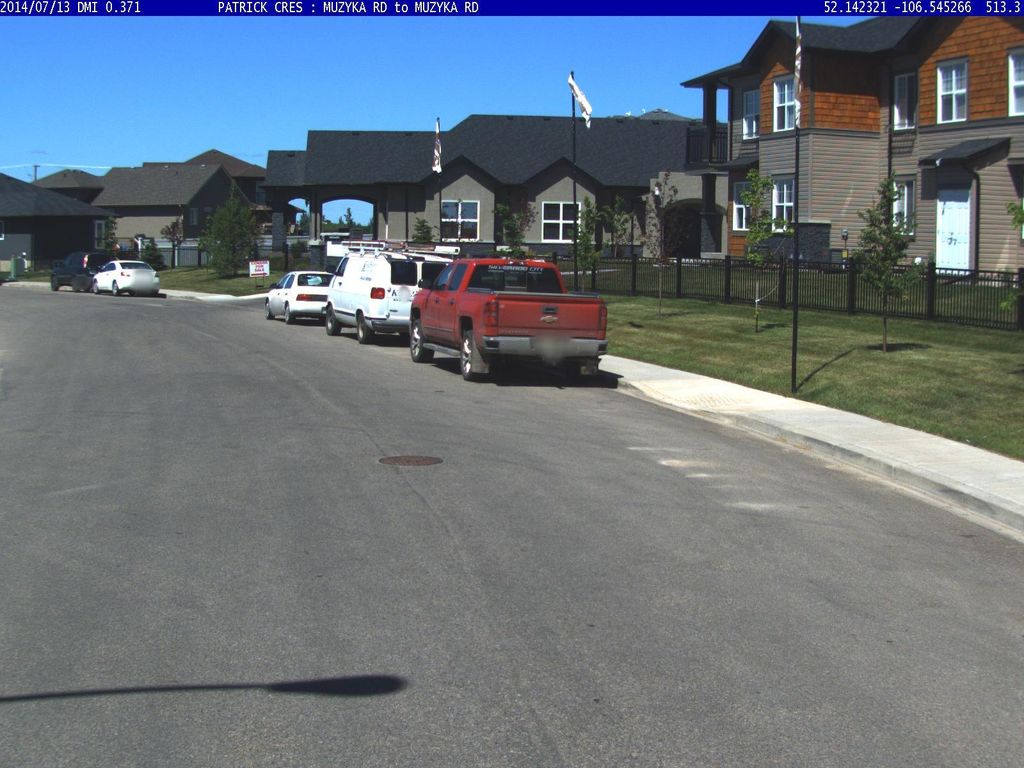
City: saskatoon